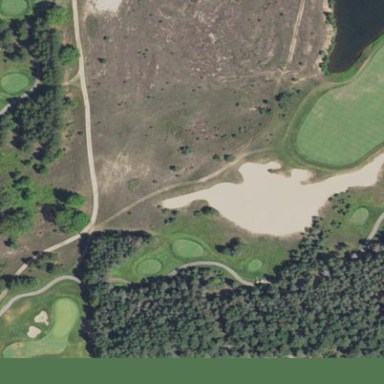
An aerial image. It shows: Sandy area is golf bunker.